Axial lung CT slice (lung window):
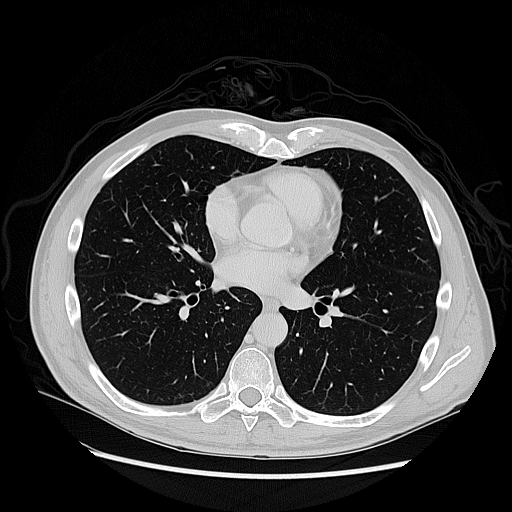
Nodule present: no